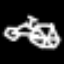
Label: octagon